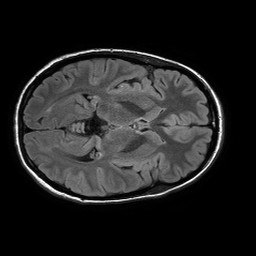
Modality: FLAIR
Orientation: axial
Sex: female
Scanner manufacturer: philips
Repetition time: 11 s
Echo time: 0.125 s